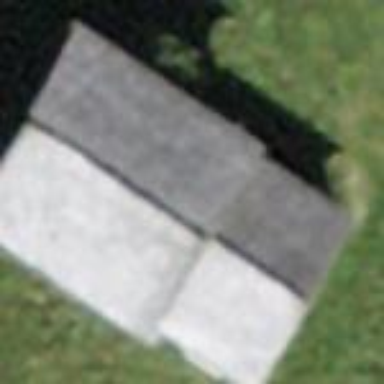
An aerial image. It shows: Building with tiled roof.